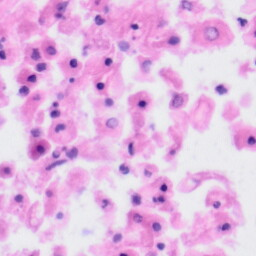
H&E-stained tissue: Tonsil